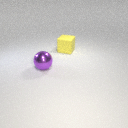
large yellow rubber cube to the right of large purple metal sphere